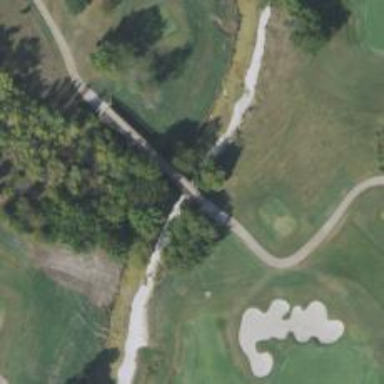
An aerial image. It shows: Service road with asphalt surface. It is bridge over golf cartpath.